Question: As seen below, window is brought up by pressing 'Additional settings...' button in control panel which can be open using command 'control intl.cpl'.
Is there a way to programmaticaly open window?
(Even a workaround counts.)
My goal: Send user from my application settings directly to place where they can view/customize accepted digit format (comma, thousands separator etc.). Allows users to learn that there are centralized Windows settings for this.
It looks like this primary <URL> for opening control panels forgot about control panel at all.

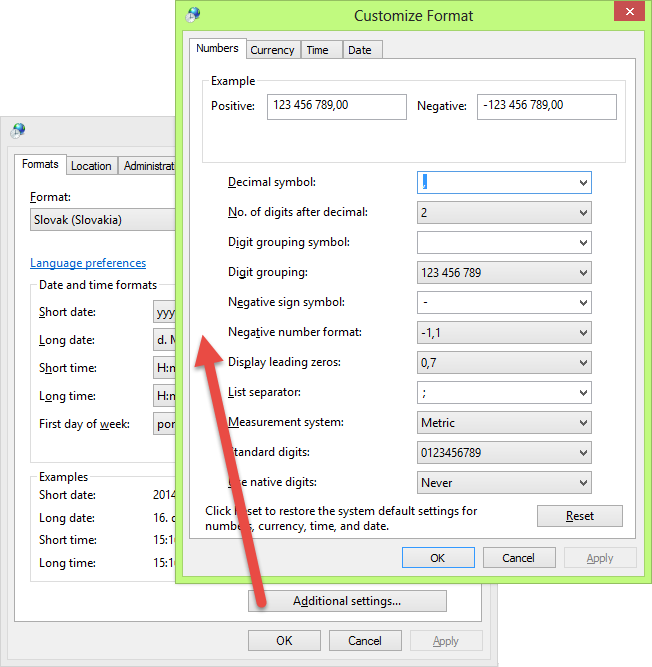
Answer: The only possible workaround I can think of is by programmatically listing child controls of of control panel window and then identifying and pressing button. Doesn't look like easy task, but doable, as seen at screen with readers accessibility software.